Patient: sex F, age 46
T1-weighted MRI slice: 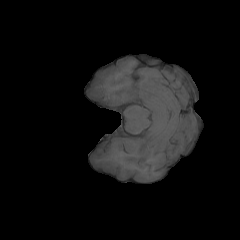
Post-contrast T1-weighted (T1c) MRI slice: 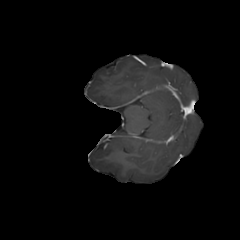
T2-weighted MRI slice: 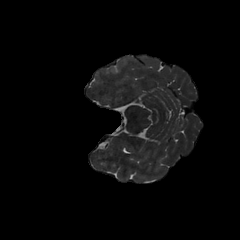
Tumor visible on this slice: no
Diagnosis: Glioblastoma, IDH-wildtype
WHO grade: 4